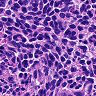
Metastatic tissue present: no